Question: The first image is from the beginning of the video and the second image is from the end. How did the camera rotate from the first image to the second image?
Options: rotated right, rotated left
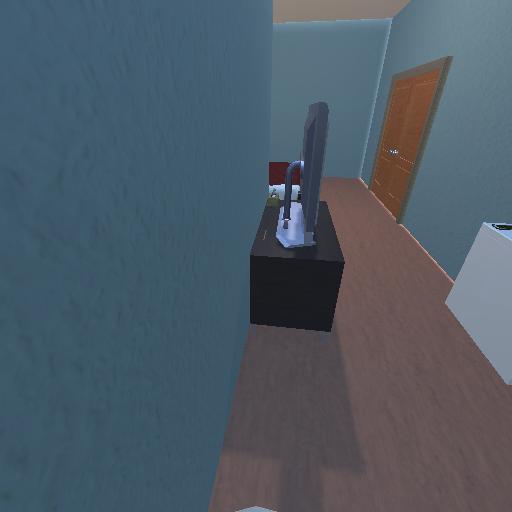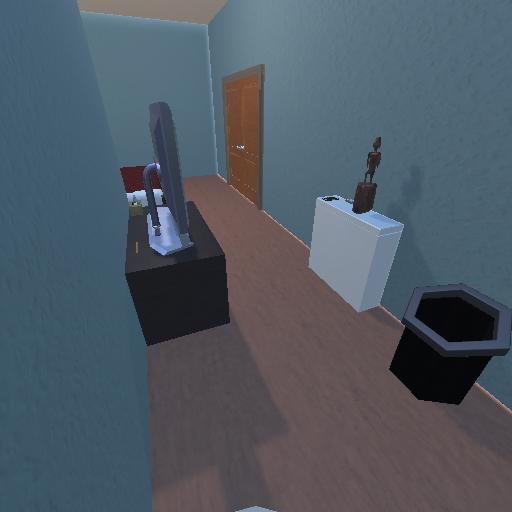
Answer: rotated right